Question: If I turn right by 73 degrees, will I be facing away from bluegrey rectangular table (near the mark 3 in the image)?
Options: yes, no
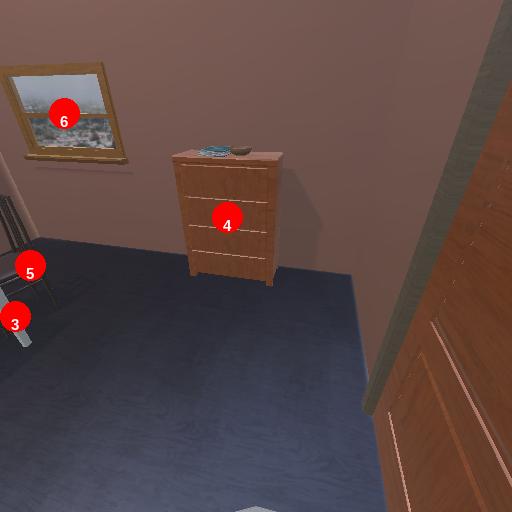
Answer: yes